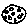
Label: moon